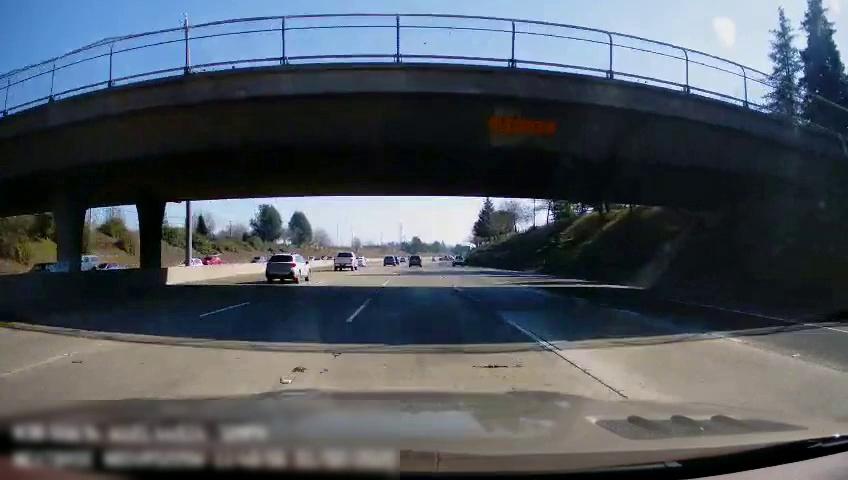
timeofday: Day
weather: Sunny
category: Drivable Space
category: Vehicles | SUV
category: Vehicles | Van
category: Vehicles | Truck
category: Vehicles | Car
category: Vehicles | Car
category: Vehicles | SUV
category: Vehicles | SUV
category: Vehicles | SUV
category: Vehicles | SUV
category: Vehicles | SUV
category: Vehicles | SUV
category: Vehicles | Car
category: Lanes | Alternate Lane
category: Lanes | Alternate Lane
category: Lanes | Alternate Lane
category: Lanes | Current Lane
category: Lanes | Alternate Lane